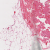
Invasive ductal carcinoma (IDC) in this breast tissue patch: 0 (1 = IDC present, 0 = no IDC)